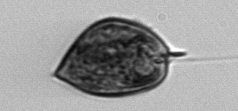
Label: Prorocentrum_micans